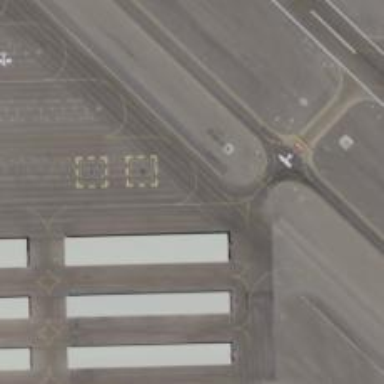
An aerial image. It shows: View of taxiway at the airport.